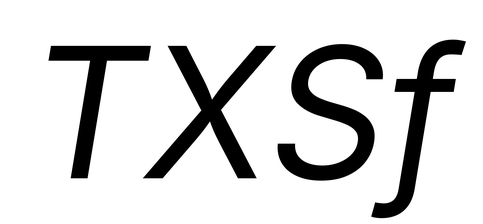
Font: Inter-Italic_Italic